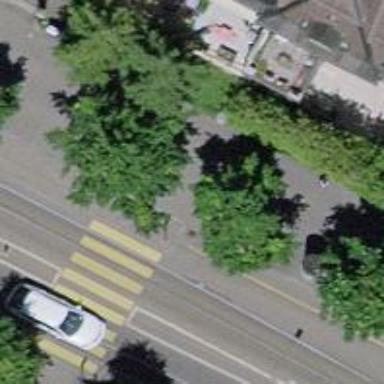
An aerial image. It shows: Tree-lined avenue.